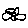
Label: flower